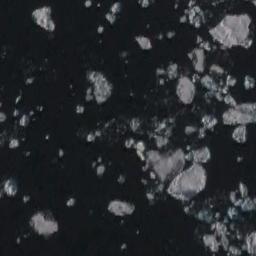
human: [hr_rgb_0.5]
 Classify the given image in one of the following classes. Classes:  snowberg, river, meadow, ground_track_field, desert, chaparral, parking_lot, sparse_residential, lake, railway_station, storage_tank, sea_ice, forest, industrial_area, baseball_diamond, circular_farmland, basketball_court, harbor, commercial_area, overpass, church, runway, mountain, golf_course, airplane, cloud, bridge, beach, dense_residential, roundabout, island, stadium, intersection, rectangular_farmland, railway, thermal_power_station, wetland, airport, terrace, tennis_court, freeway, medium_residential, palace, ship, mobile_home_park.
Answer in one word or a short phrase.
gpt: sea_ice